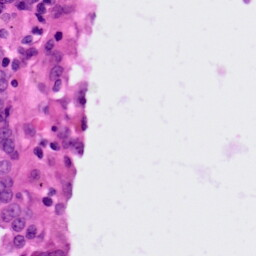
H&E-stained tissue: Lung